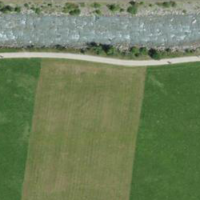
EUNIS habitat code: 26
Species observed at this site:
Sorbus aucuparia
Helix pomatia